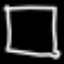
Label: square